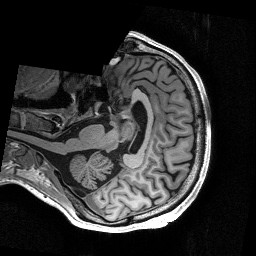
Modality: T1w
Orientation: axial
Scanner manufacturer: siemens
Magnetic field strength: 3 T
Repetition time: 2.53 s
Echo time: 0.00267 s